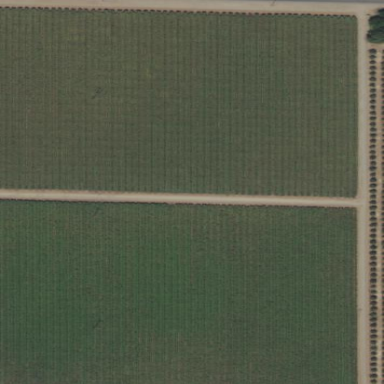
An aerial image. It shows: Orchard.